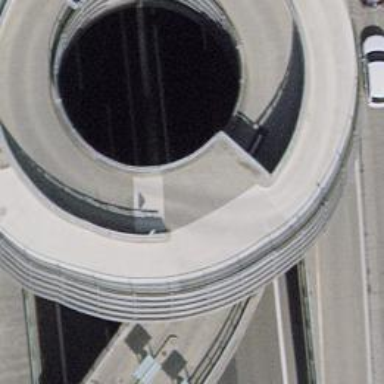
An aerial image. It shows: Service road tunnel under building passage.